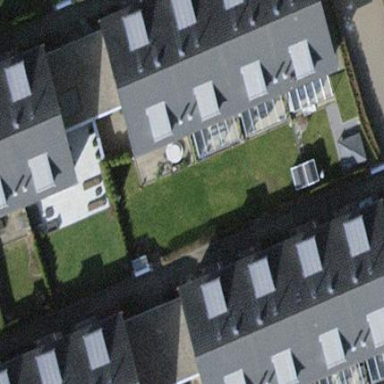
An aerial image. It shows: View of apartment building.